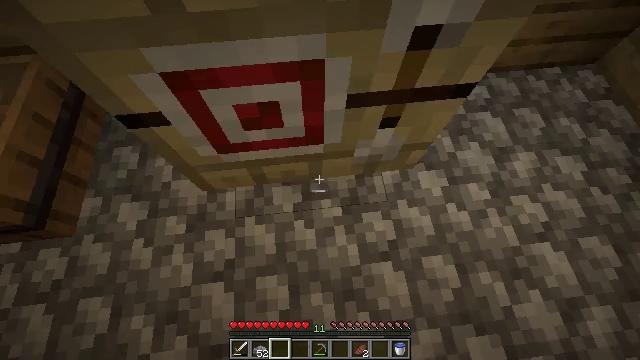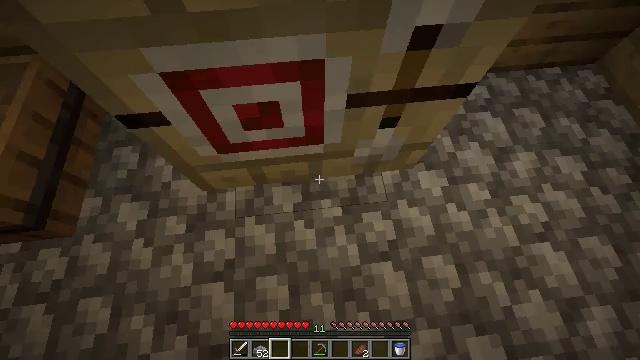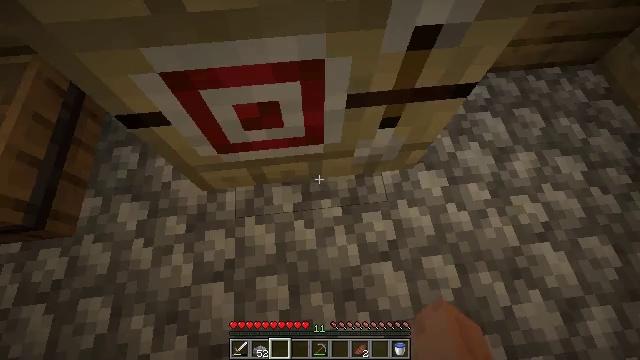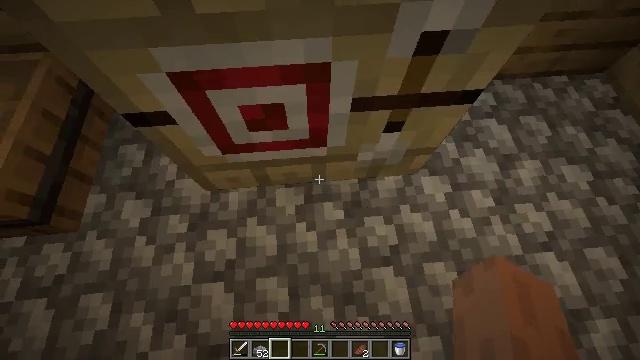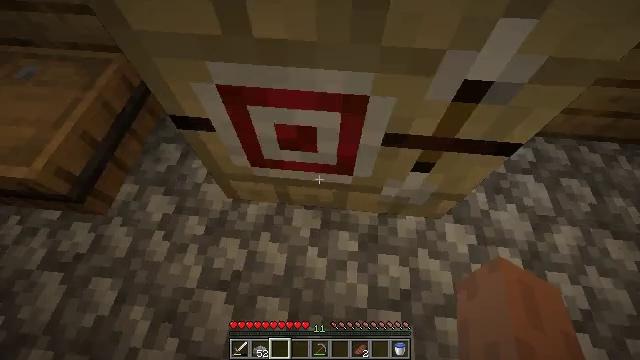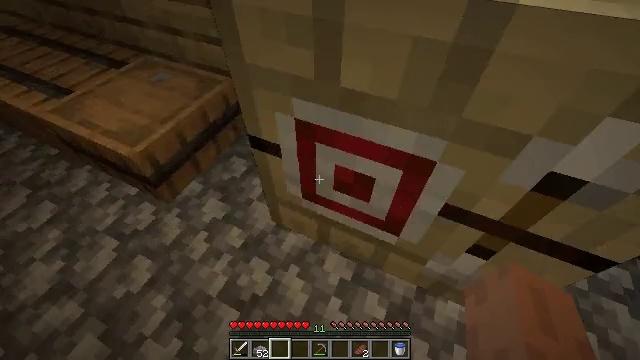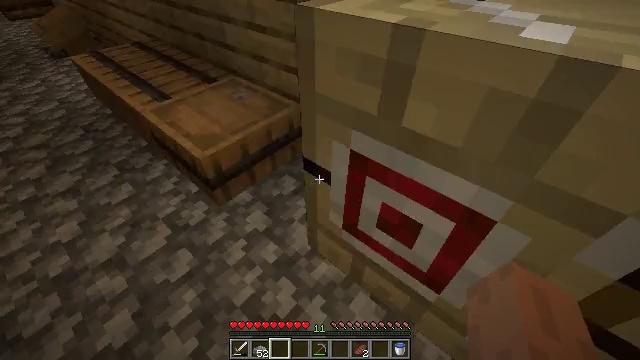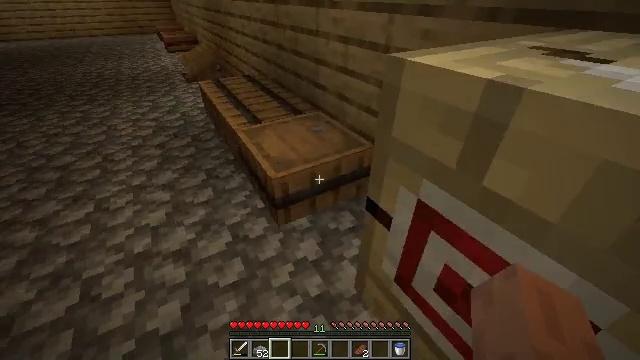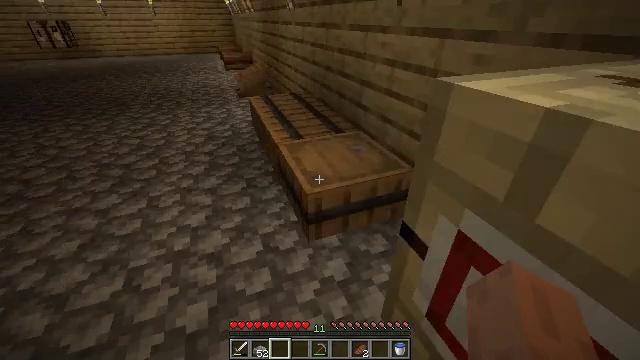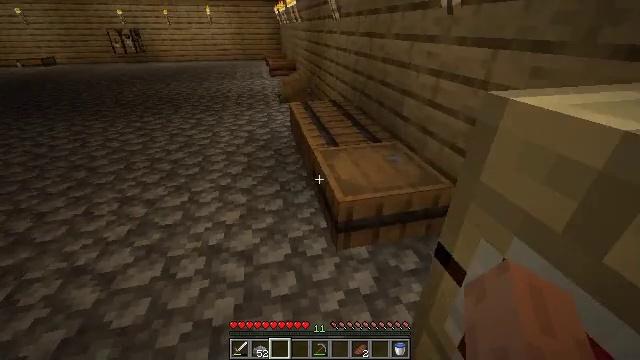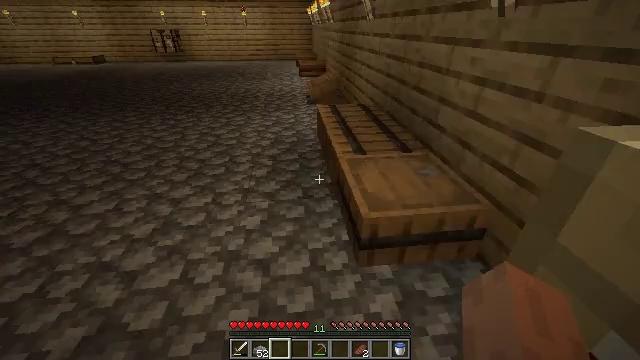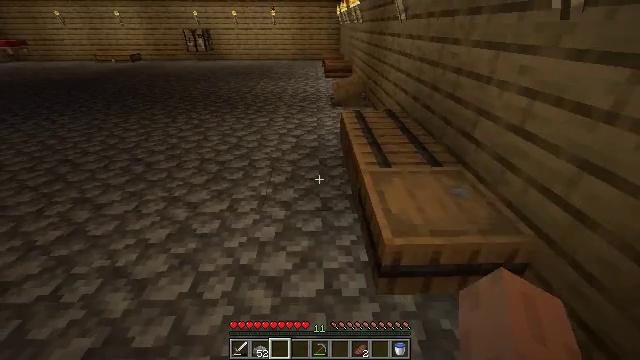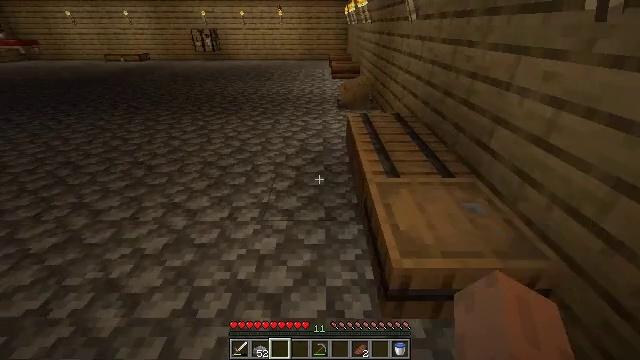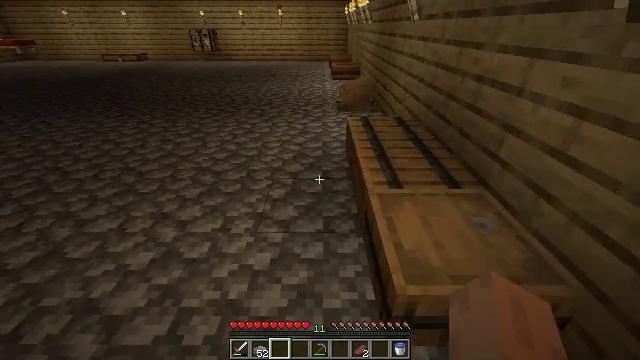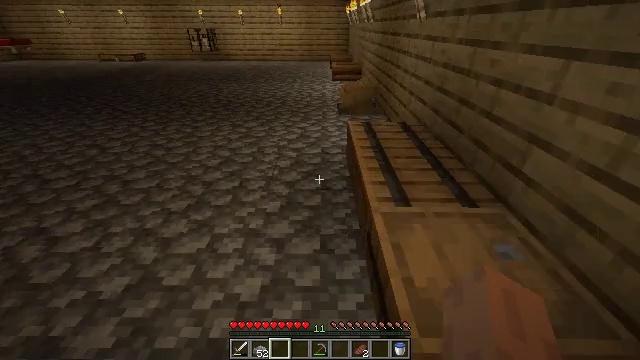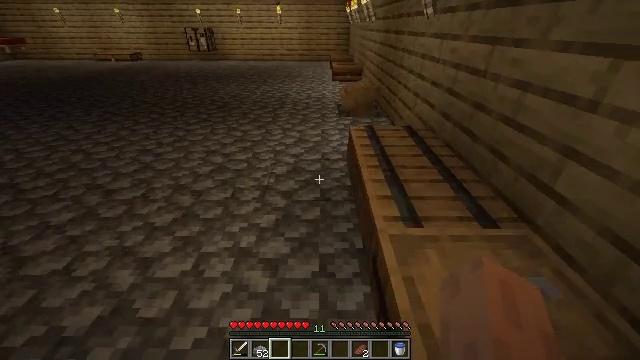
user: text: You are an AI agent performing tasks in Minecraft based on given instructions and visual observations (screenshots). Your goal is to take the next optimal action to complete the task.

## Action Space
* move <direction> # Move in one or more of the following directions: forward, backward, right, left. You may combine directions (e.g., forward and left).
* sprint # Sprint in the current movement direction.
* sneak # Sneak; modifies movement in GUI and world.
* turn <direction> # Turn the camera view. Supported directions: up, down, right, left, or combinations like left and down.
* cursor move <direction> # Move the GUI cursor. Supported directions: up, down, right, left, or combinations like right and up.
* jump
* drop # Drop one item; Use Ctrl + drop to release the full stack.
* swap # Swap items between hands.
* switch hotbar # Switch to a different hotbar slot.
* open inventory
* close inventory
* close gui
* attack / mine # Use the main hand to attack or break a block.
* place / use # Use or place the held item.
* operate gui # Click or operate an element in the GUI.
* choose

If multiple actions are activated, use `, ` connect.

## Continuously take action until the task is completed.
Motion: motion action
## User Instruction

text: Attack the barrel to gather it.
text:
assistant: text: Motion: no_op
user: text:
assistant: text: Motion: no_op
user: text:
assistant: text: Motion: turn left
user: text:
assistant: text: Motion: turn left and up
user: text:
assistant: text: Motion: turn left and up
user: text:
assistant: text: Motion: turn left and up
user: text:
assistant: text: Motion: turn left and up
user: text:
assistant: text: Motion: turn left and up
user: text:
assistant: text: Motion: move forward, turn left and up
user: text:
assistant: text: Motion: move forward, turn left
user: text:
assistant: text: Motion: move forward, turn left
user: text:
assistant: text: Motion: move forward, turn left
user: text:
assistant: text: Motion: move forward
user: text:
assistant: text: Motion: move forward
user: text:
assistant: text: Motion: move forward
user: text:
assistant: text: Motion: move forward
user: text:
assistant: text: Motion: no_op
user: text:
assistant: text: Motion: no_op
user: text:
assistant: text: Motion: turn right
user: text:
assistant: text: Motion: turn right
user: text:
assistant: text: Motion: turn right
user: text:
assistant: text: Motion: turn right and down
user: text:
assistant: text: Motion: turn right and down
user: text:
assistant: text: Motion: turn right
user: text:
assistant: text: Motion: turn right
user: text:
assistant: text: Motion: no_op
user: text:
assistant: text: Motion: no_op
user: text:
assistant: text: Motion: no_op
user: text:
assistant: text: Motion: no_op
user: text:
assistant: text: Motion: no_op